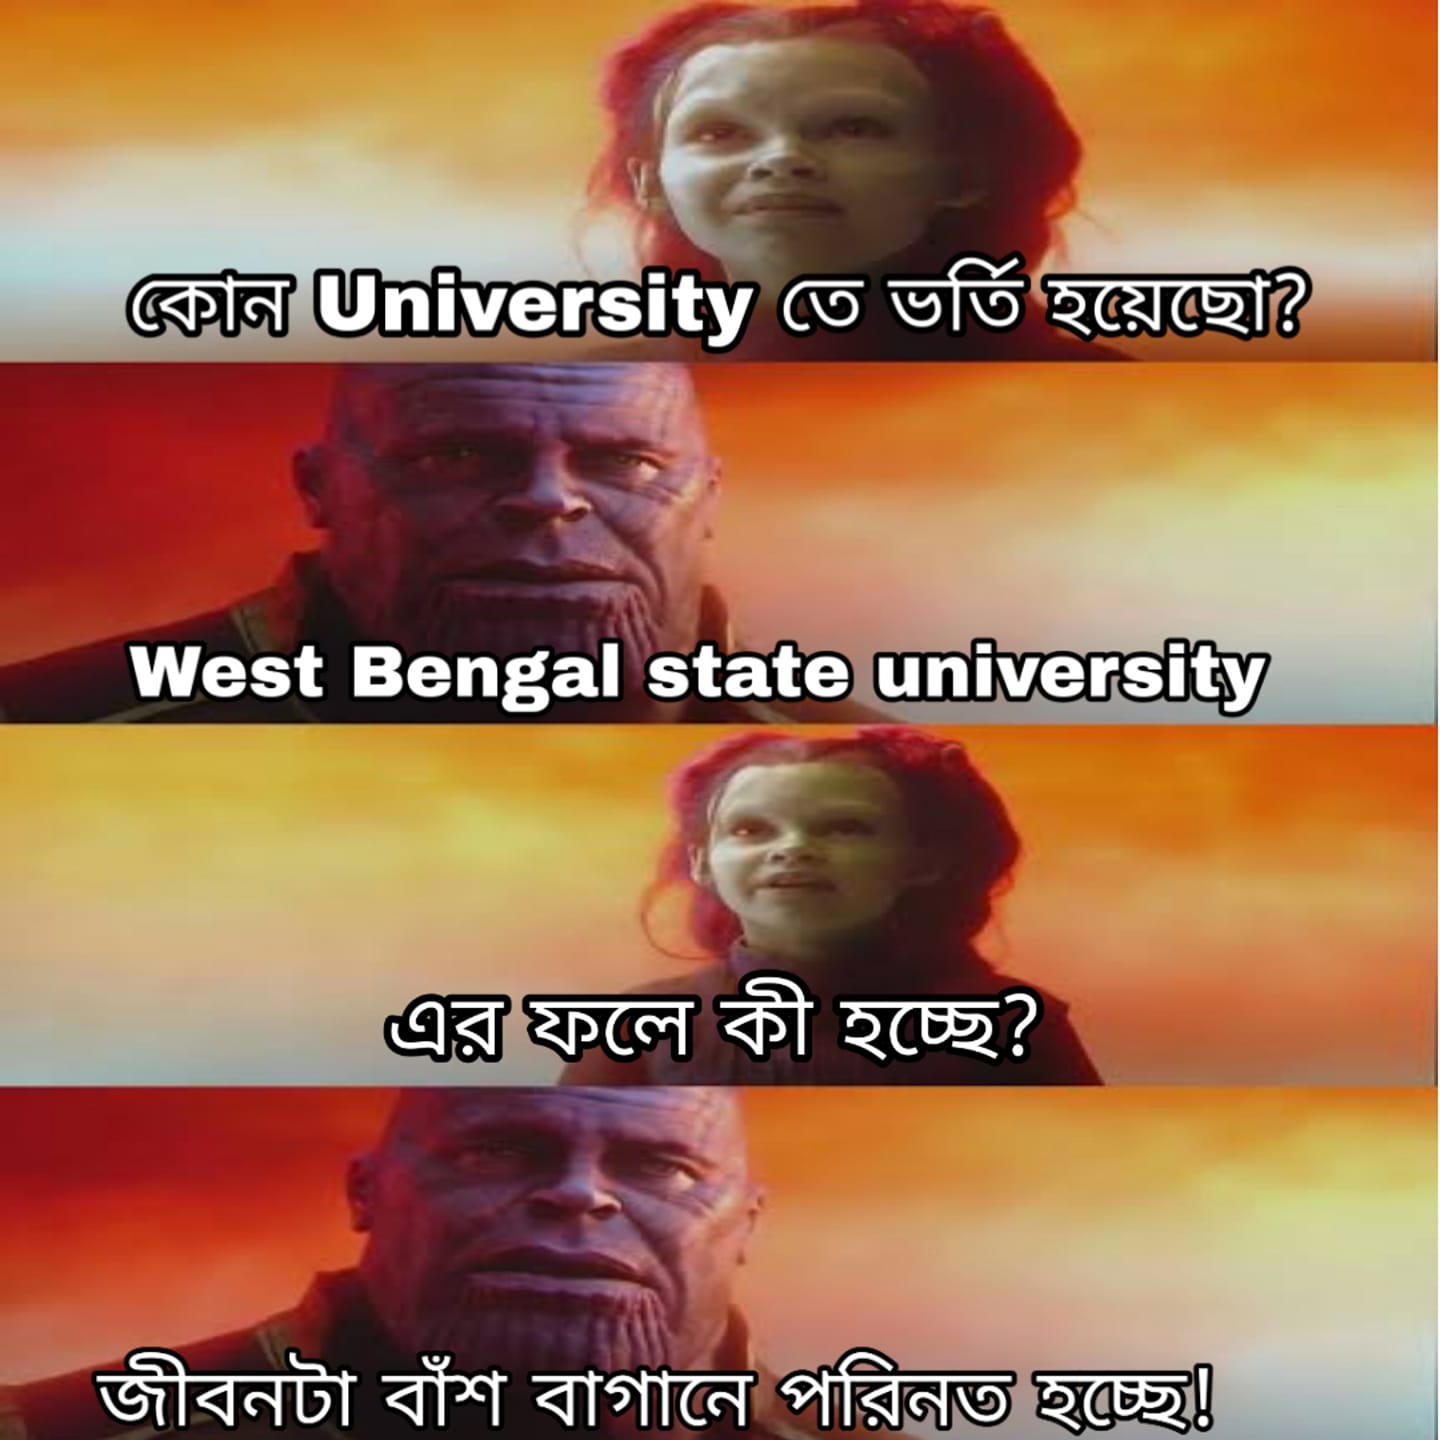
Caption: কোন University তে ভর্তি হয়েছো ?  West Bengal State University   এর ফলে কী হচ্ছে ?    জীবনটা বাঁশ বাগানে পরিনত হচ্ছে !
Label: non-hate